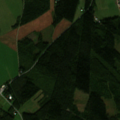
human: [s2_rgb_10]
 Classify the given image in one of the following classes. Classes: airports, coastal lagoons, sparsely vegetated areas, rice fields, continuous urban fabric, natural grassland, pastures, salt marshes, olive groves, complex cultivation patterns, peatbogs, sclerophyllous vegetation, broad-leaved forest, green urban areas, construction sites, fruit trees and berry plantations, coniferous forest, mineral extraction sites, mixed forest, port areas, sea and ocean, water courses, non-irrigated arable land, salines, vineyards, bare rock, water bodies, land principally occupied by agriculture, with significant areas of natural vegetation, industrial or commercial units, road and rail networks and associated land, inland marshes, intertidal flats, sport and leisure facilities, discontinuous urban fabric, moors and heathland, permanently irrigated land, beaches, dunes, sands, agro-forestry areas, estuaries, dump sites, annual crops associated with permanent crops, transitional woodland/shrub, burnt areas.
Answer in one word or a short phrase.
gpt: non-irrigated arable land, land principally occupied by agriculture, with significant areas of natural vegetation, mixed forest